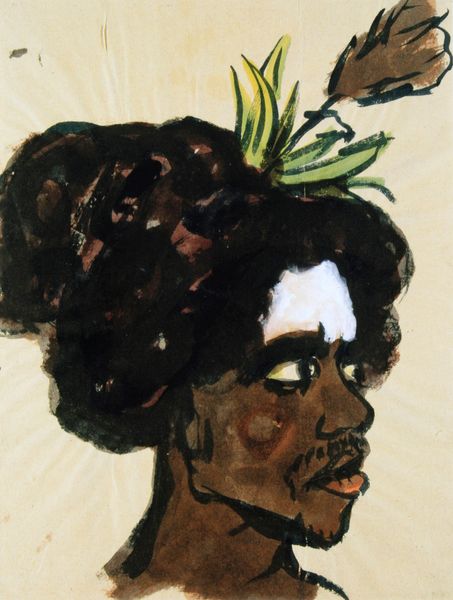
Titel: Bildnis eines Mannes aus Neuguinea im Dreiviertelprofil nach rechts
Künstler: Emil Nolde
Standort: Berlin
Institution: Staatliche Museen zu Berlin, Kupferstichkabinett
Schlagwörter: blätter, kopf, aquarell, gelb, grün, blume, braun, frisur, mund, nase, schmuck, schwarz, stirn, weiss, blick, bart, schnurrbart, augen, gesicht, haarschmuck, haare, kinn, lippen, papier, brauen, tusche, schwarzer, bemalung, nolde